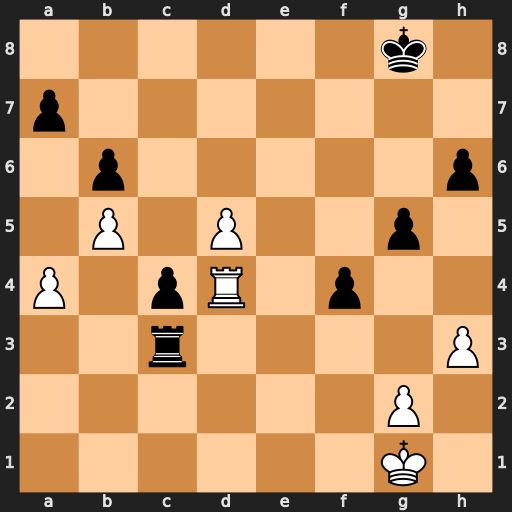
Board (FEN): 6k1/p7/1p5p/1P1P2p1/P1pR1p2/2r4P/6P1/6K1
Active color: w
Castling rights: -
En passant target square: -
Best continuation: d6 Kf7 d7